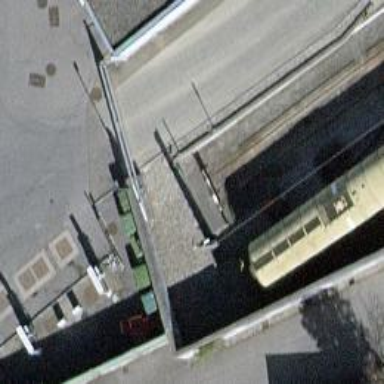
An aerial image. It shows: Railway buffer stop.